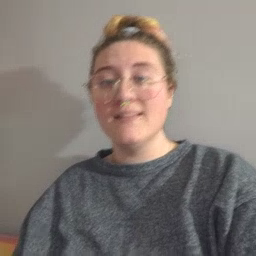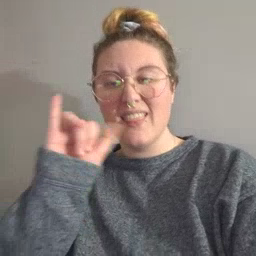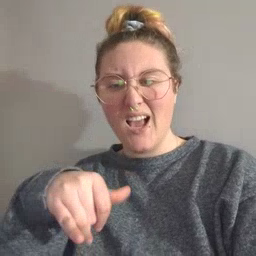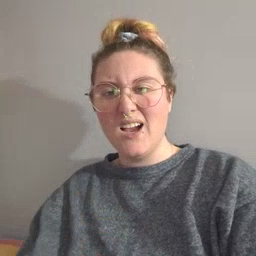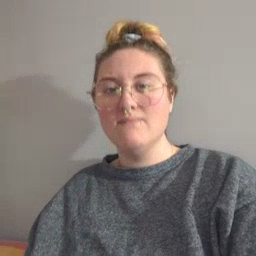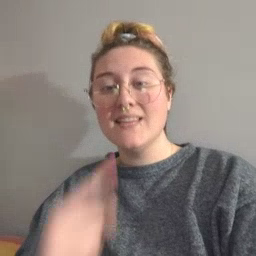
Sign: that